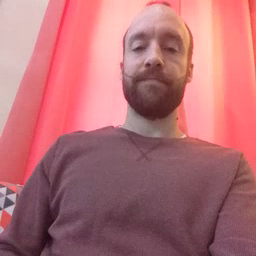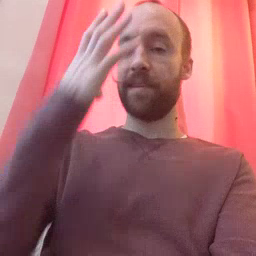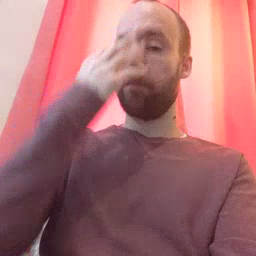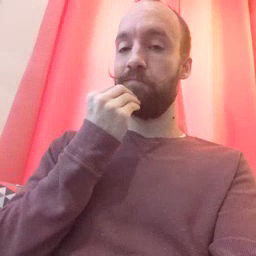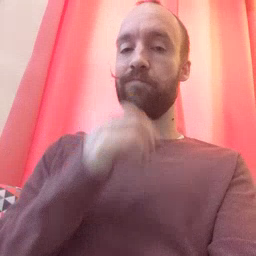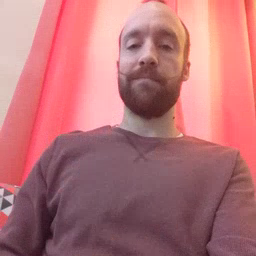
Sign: sleep